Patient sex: M
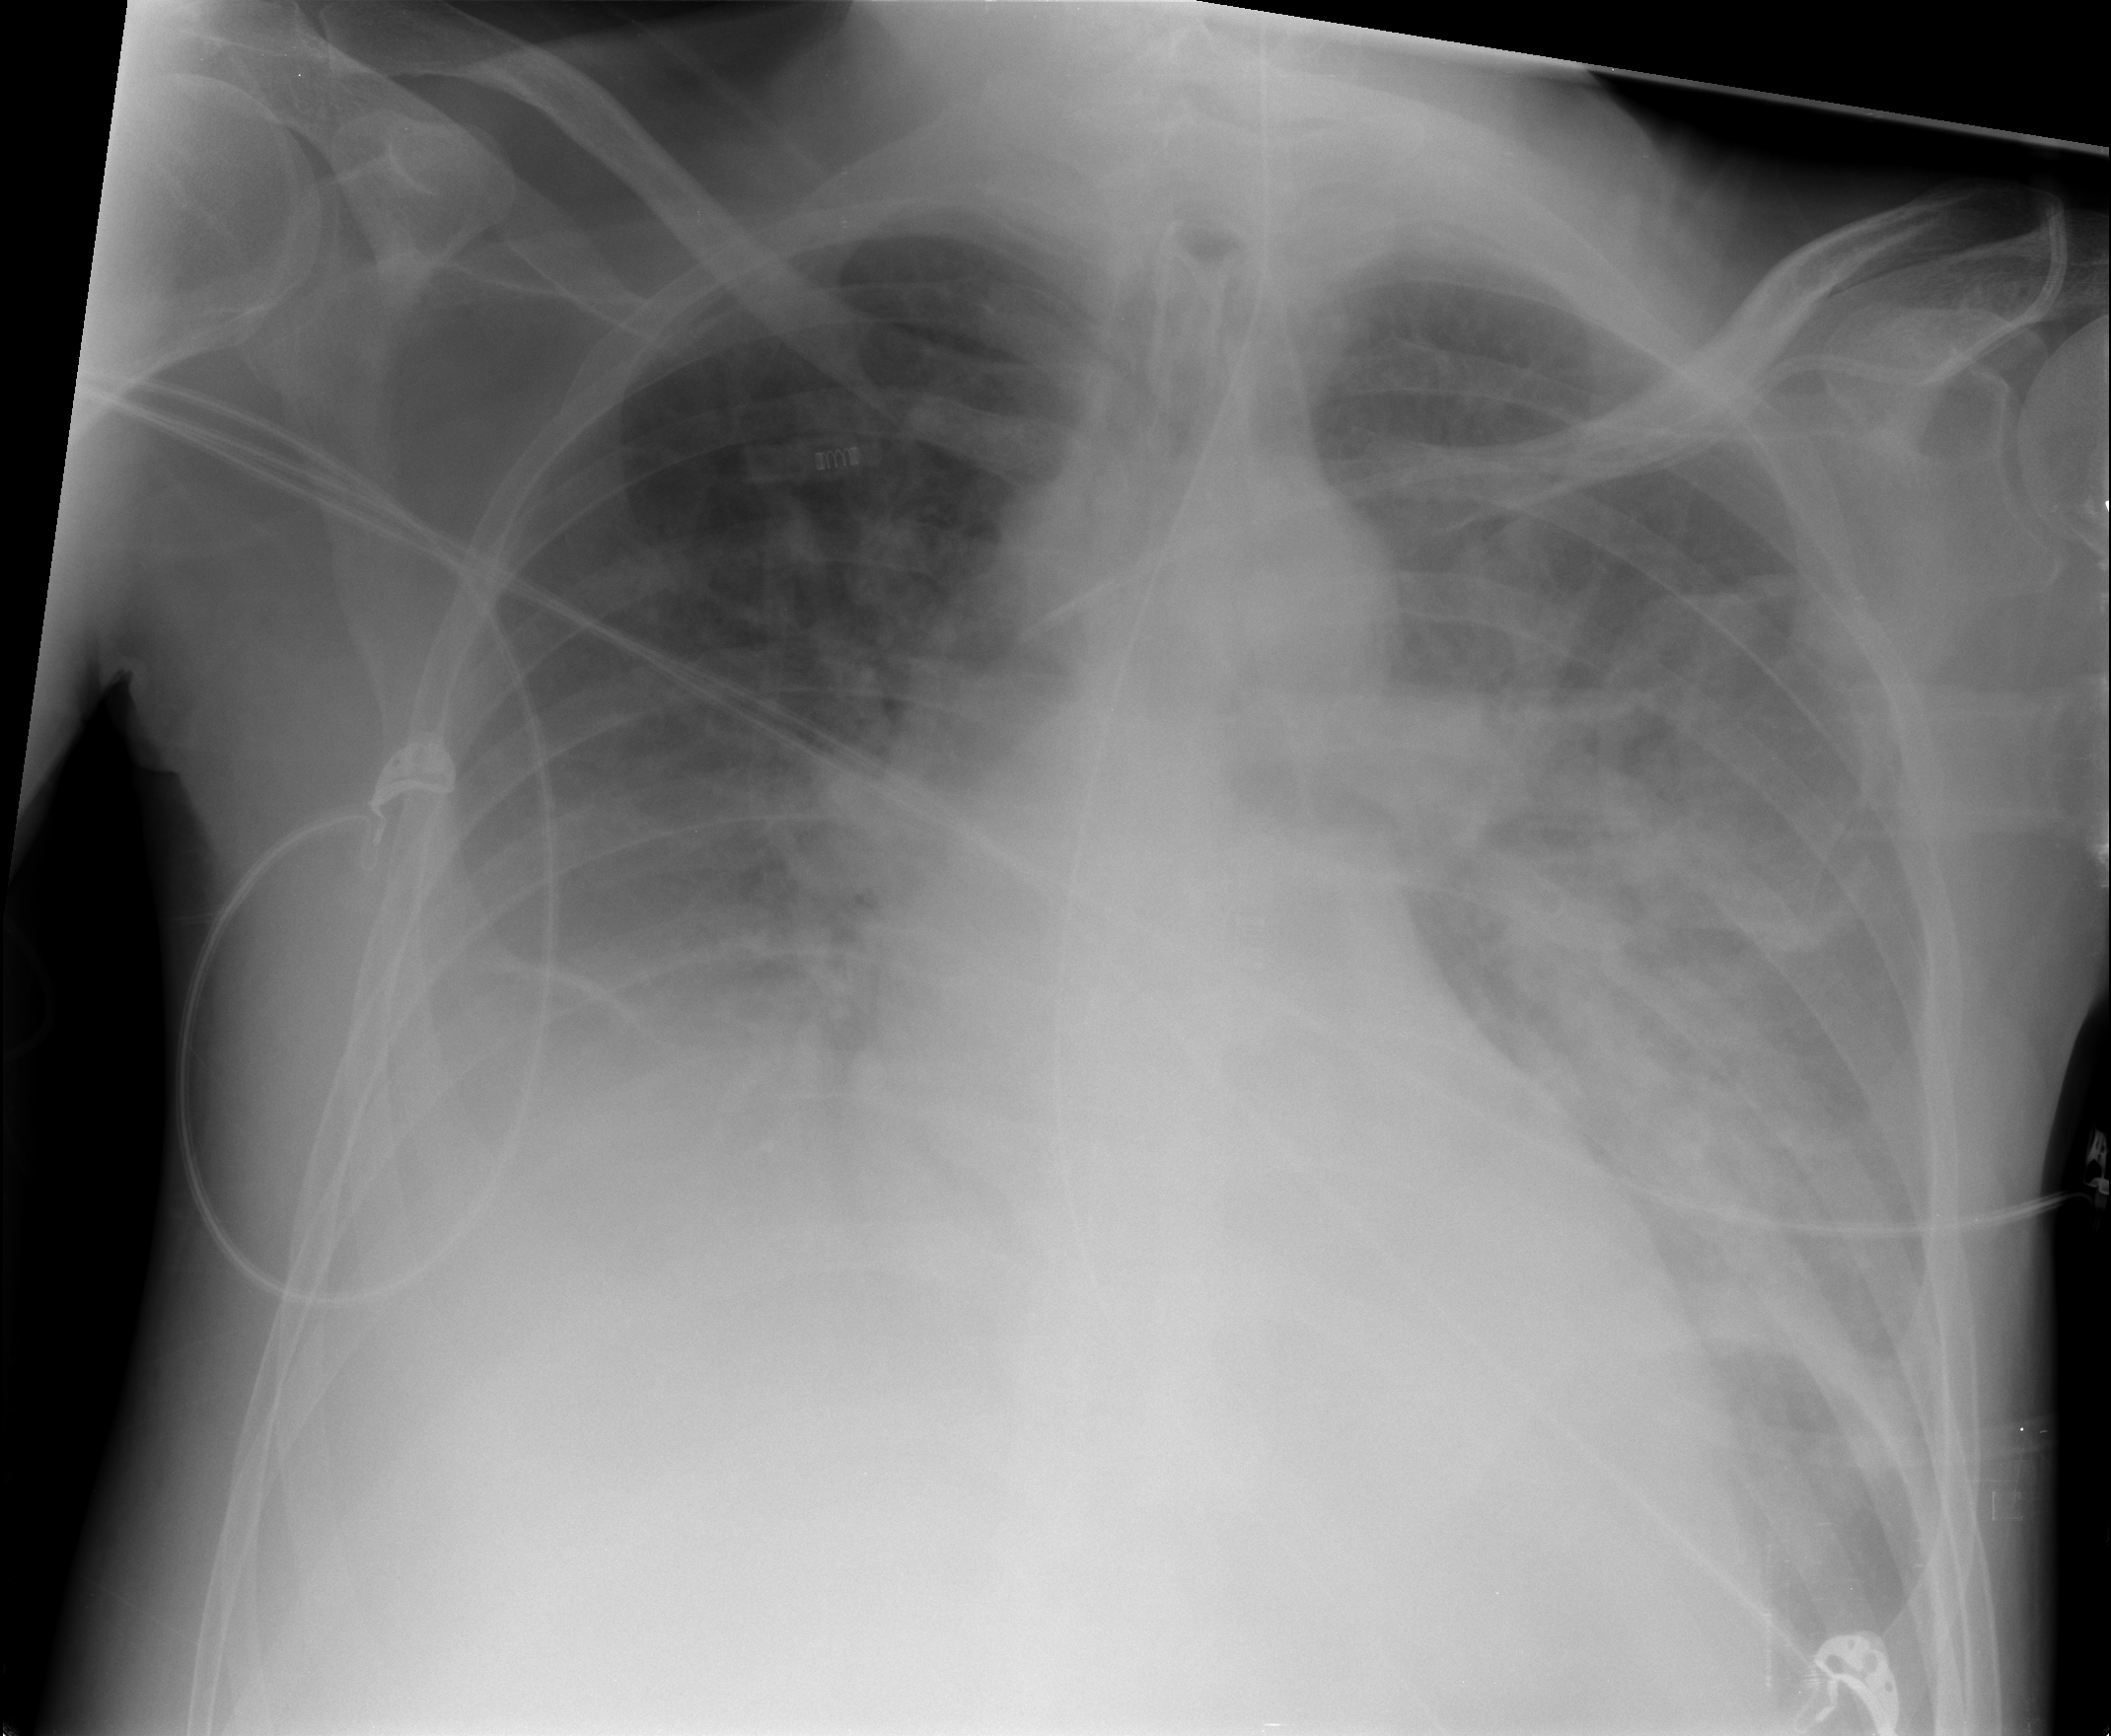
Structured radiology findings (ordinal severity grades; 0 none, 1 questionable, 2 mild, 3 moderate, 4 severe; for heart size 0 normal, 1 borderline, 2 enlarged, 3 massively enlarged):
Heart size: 0
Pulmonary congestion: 0
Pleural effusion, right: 3
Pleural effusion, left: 3
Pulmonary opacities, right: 2
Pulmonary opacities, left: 3
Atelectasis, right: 3
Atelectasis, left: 2